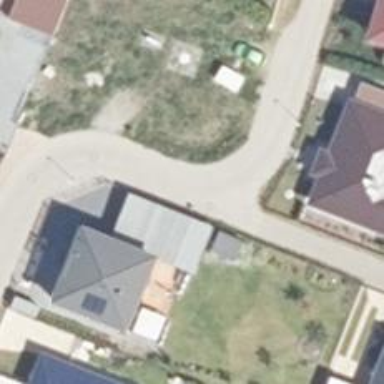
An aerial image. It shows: Residential road.